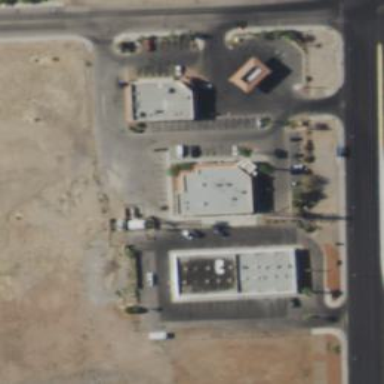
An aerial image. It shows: Retail area.